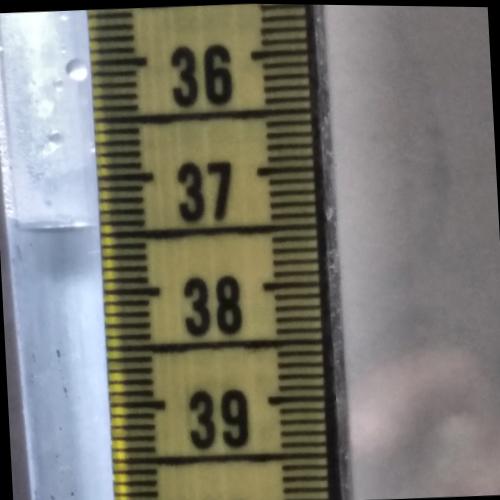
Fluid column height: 37.4 cm